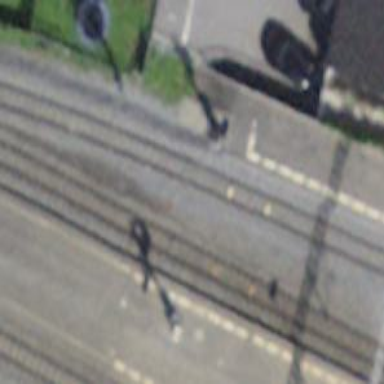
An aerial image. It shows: Railway signal.